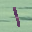
Label: 1